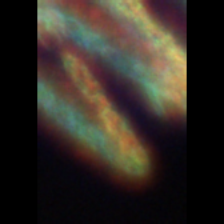
Taxon: Diatom_aggregate
Group: Diatoms